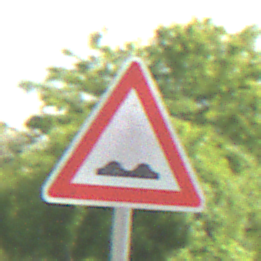
Verkehrszeichen: UnebeneFahrbahn
Umgebung: Outdoor, RoadRail
Tageszeit: Midday
Wetter: PartlyCloudy
Licht: Natural
Jahreszeit: NotSpecified
Kontrast: HighContrast